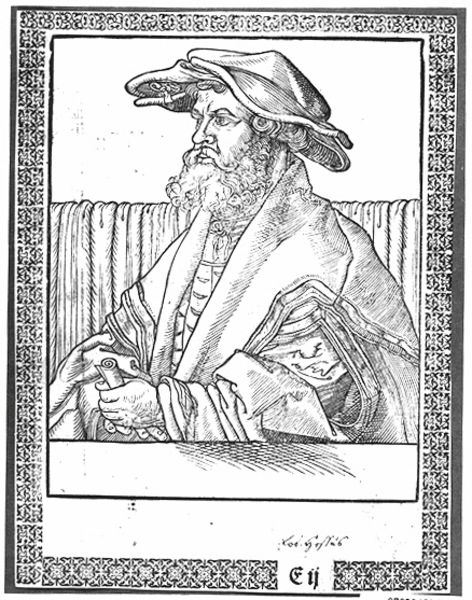
Titel: Bildnis des Eobanus Hessus
Künstler: Lucas d.J. Cranach
Institution: (Seriendruck)
Schlagwörter: hand, mann, schatten, umhang, weiß, hut, licht, mund, nase, profil, schwarz, stirn, tisch, blick, muster, ornament, bart, hemd, kappe, mütze, augen, falten, halten, kragen, pelz, rahmen, vollbart, ärmel, bildnis, herr, portrait, porträt, signatur, vorhang, auge, gewand, mantel, stoff, blatt, kinn, locken, holzschnitt, schrift, papier, grafik, graphik, brauen, ornamente, verzierung, streifen, hutkrempe, krempe, philosoph, drapiert, druck, druckgraphik, druckgrafik, schraffur, stich, seite, helm, buchdruck, rolle, barett, papierrolle, brief, wams, schriftrolle, viereckig, gelehrter, stange, dürer, schmuckrahmen, kupferstich, zierleiste, prächtig, seriendruck, erasmus, haarlocken, bartz, renaisance, gewannd, oirträt, magisterhut, rennaicance, versatzstückhaft